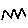
Label: zigzag